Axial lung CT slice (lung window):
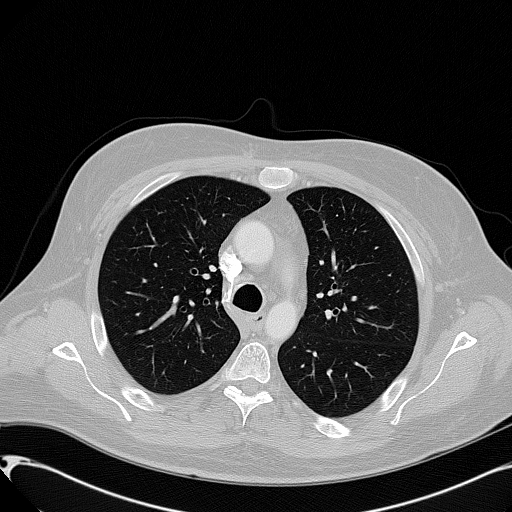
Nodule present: no